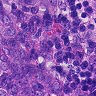
Metastatic tissue present: yes